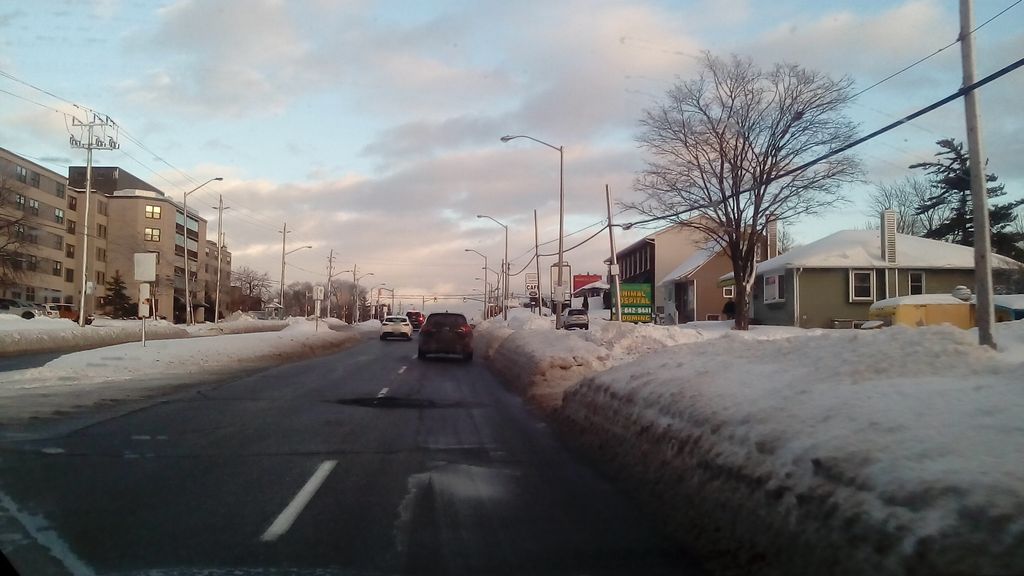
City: ottawa-gatineau